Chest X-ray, PA view. Patient: 48 years old, sex M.
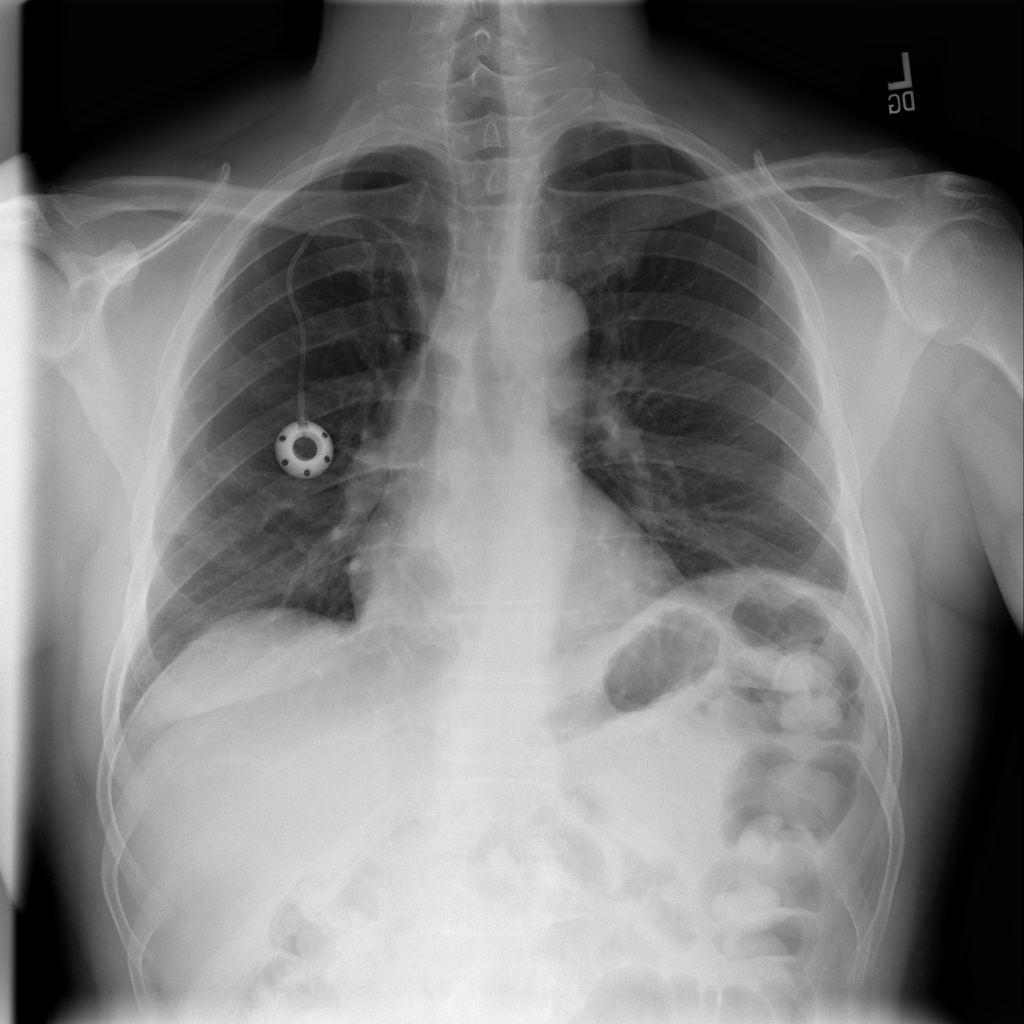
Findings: No Finding